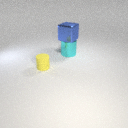
large cyan metal cylinder behind small yellow rubber cylinder